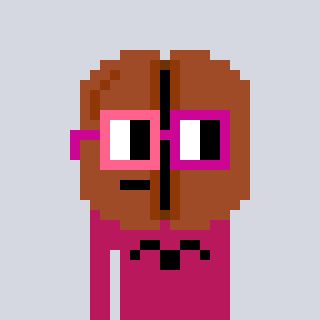
a pixel art character with square pink and red glasses, a coffeebean-shaped head and a darkpink-colored body on a cool background